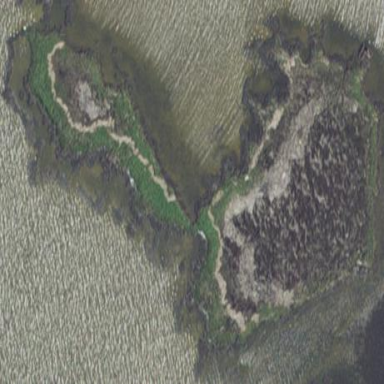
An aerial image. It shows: Wetland area.